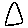
Label: triangle